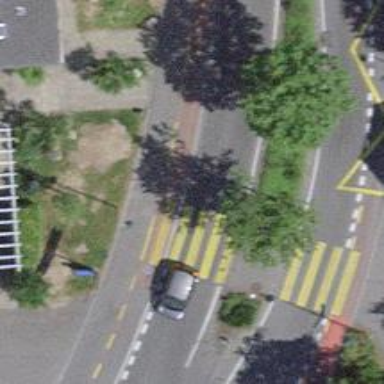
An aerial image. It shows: Kerb barrier.